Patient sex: M
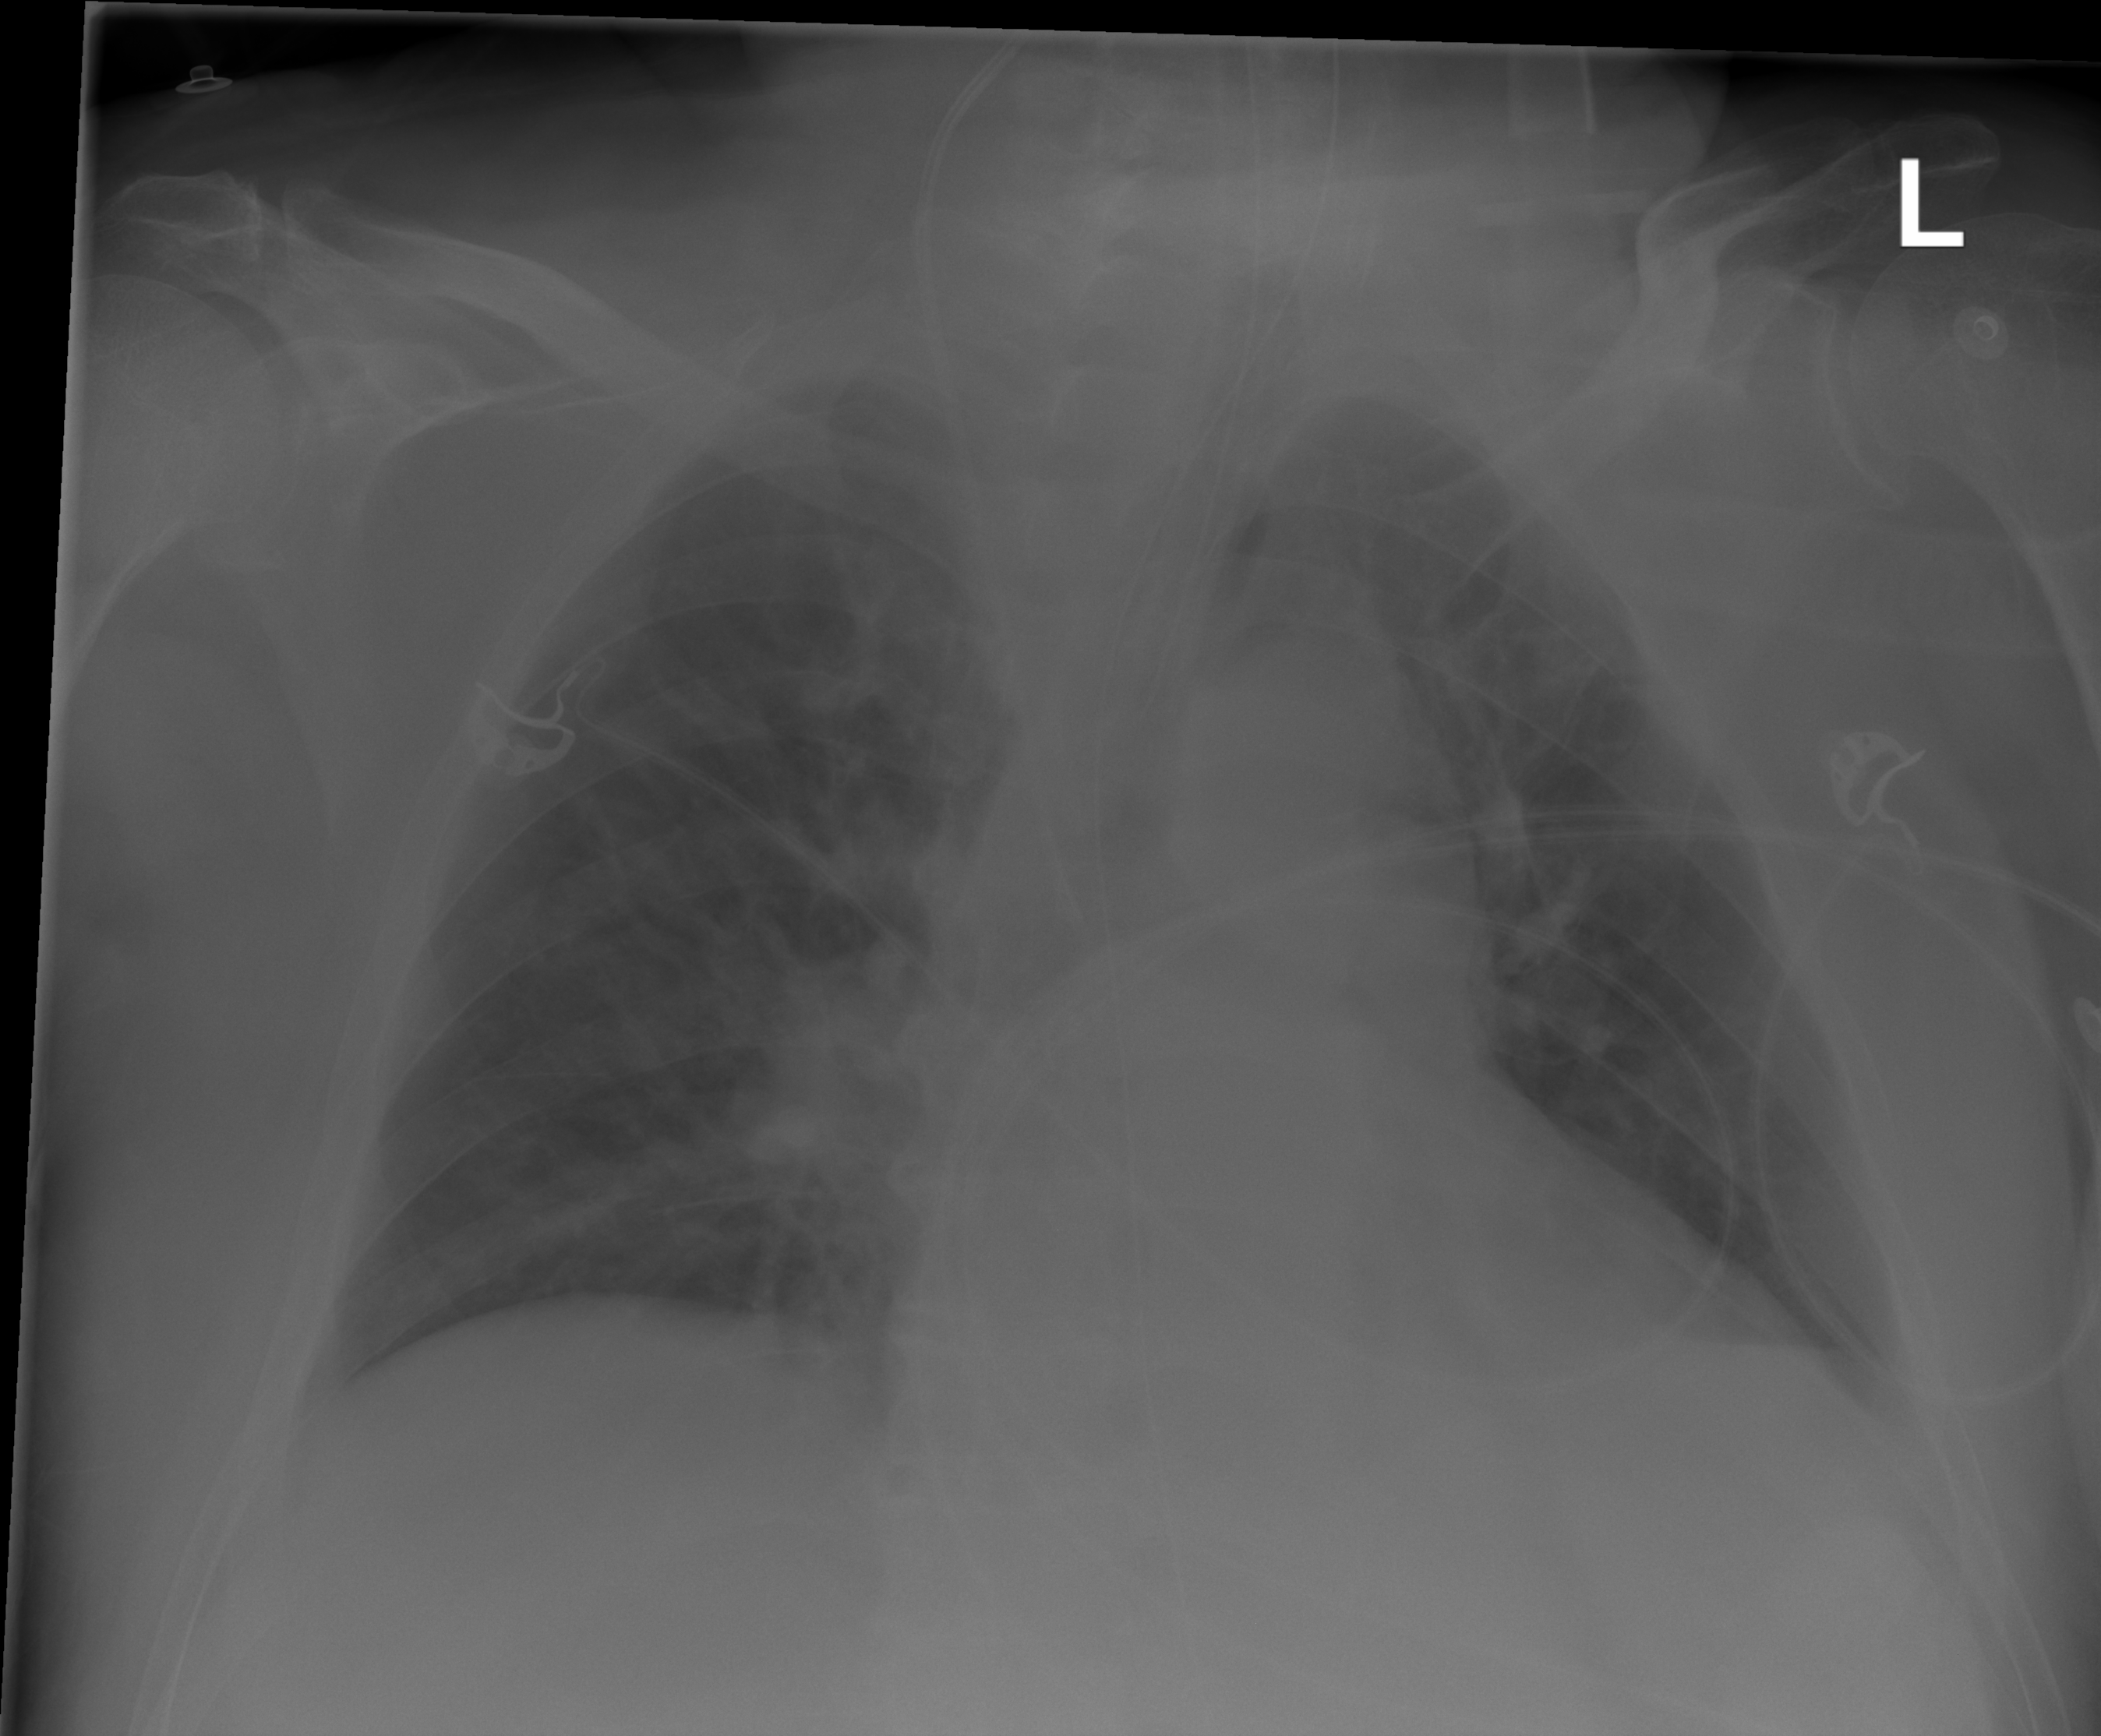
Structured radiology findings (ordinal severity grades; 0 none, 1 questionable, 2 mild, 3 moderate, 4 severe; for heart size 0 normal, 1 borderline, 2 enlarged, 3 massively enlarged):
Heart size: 1
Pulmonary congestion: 2
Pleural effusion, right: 0
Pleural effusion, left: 0
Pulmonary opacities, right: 1
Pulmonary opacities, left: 1
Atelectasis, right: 0
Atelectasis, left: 0